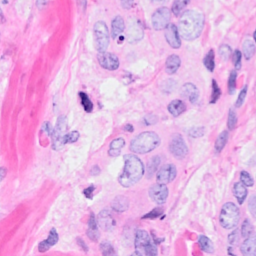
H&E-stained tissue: Breast